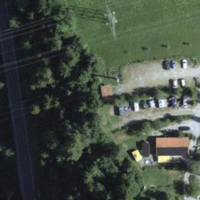
EUNIS habitat code: 55
Species observed at this site:
Juglans regia